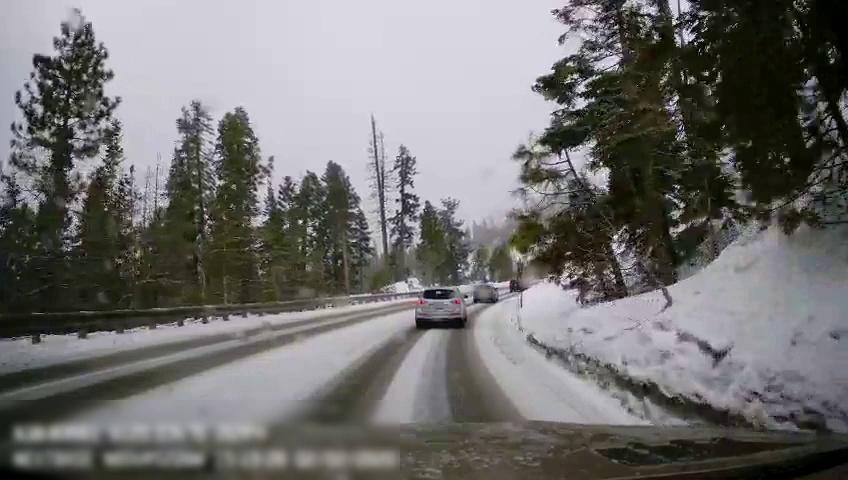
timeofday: Day
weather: Snowy
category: Drivable Space
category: Vehicles | Car
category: Vehicles | Car
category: Vehicles | Car